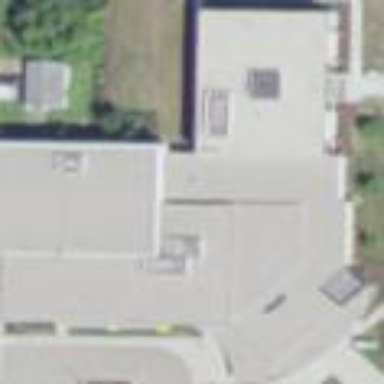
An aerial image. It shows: Community centre building.